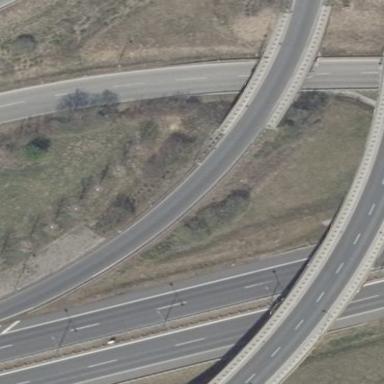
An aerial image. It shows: Beam bridge structure.